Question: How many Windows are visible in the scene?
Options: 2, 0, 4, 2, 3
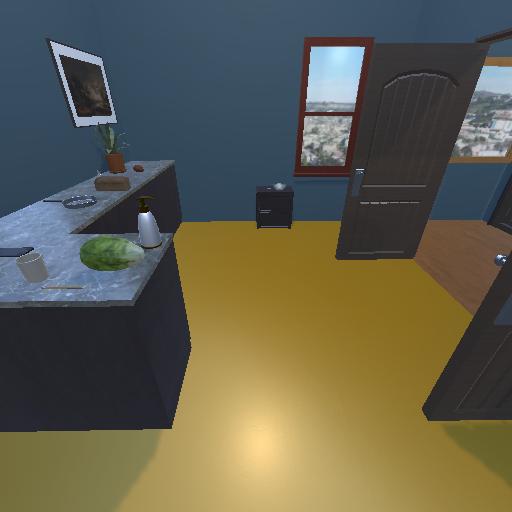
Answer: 2